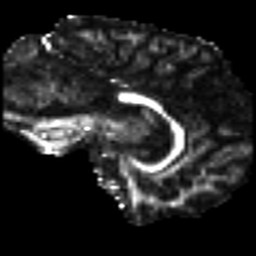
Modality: FA
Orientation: sagittal
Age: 23
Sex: male
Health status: ill
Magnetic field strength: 3 T
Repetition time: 9 s
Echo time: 0.093 s